Aerial crown-view tile of a tropical tree (Barro Colorado Island, Panama), acquired 20250414:
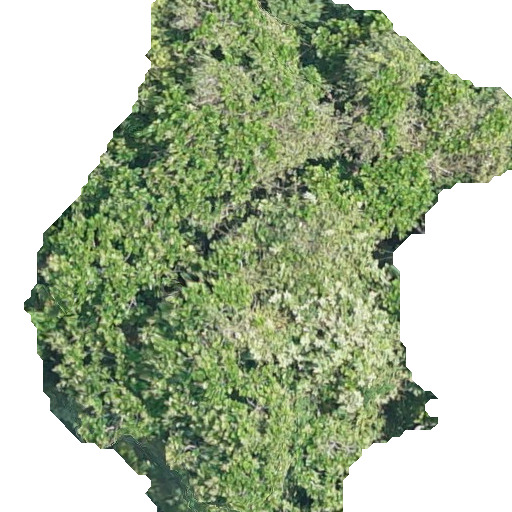
Species: Anacardium excelsum
GBIF accepted scientific name: Anacardium excelsum
Crown area: 264.104 m²